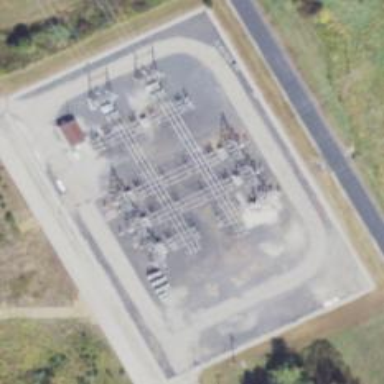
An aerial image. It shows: Power substation enclosed by fence.